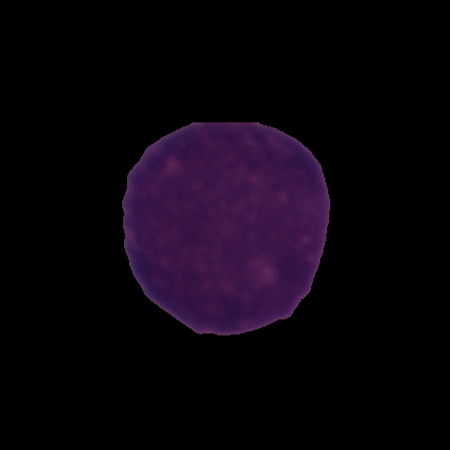
Label: cancer